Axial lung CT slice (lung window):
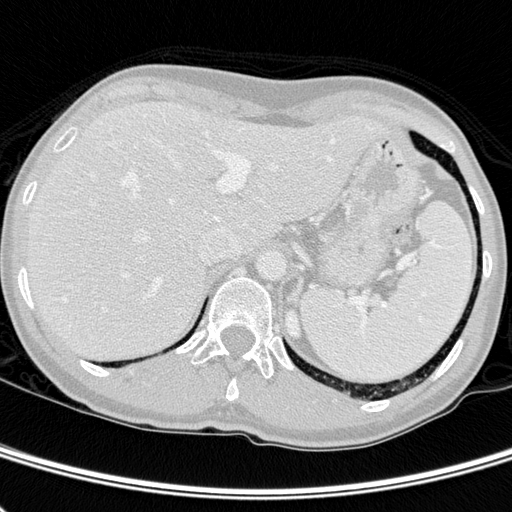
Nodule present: no